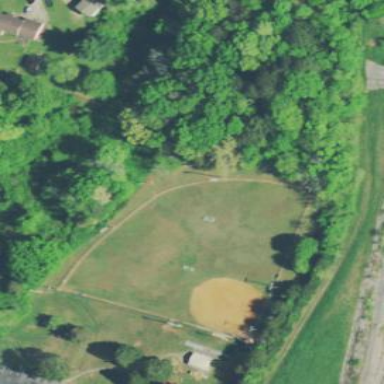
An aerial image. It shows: Baseball pitch for leisure land.